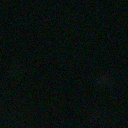
Screen state: off